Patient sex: M
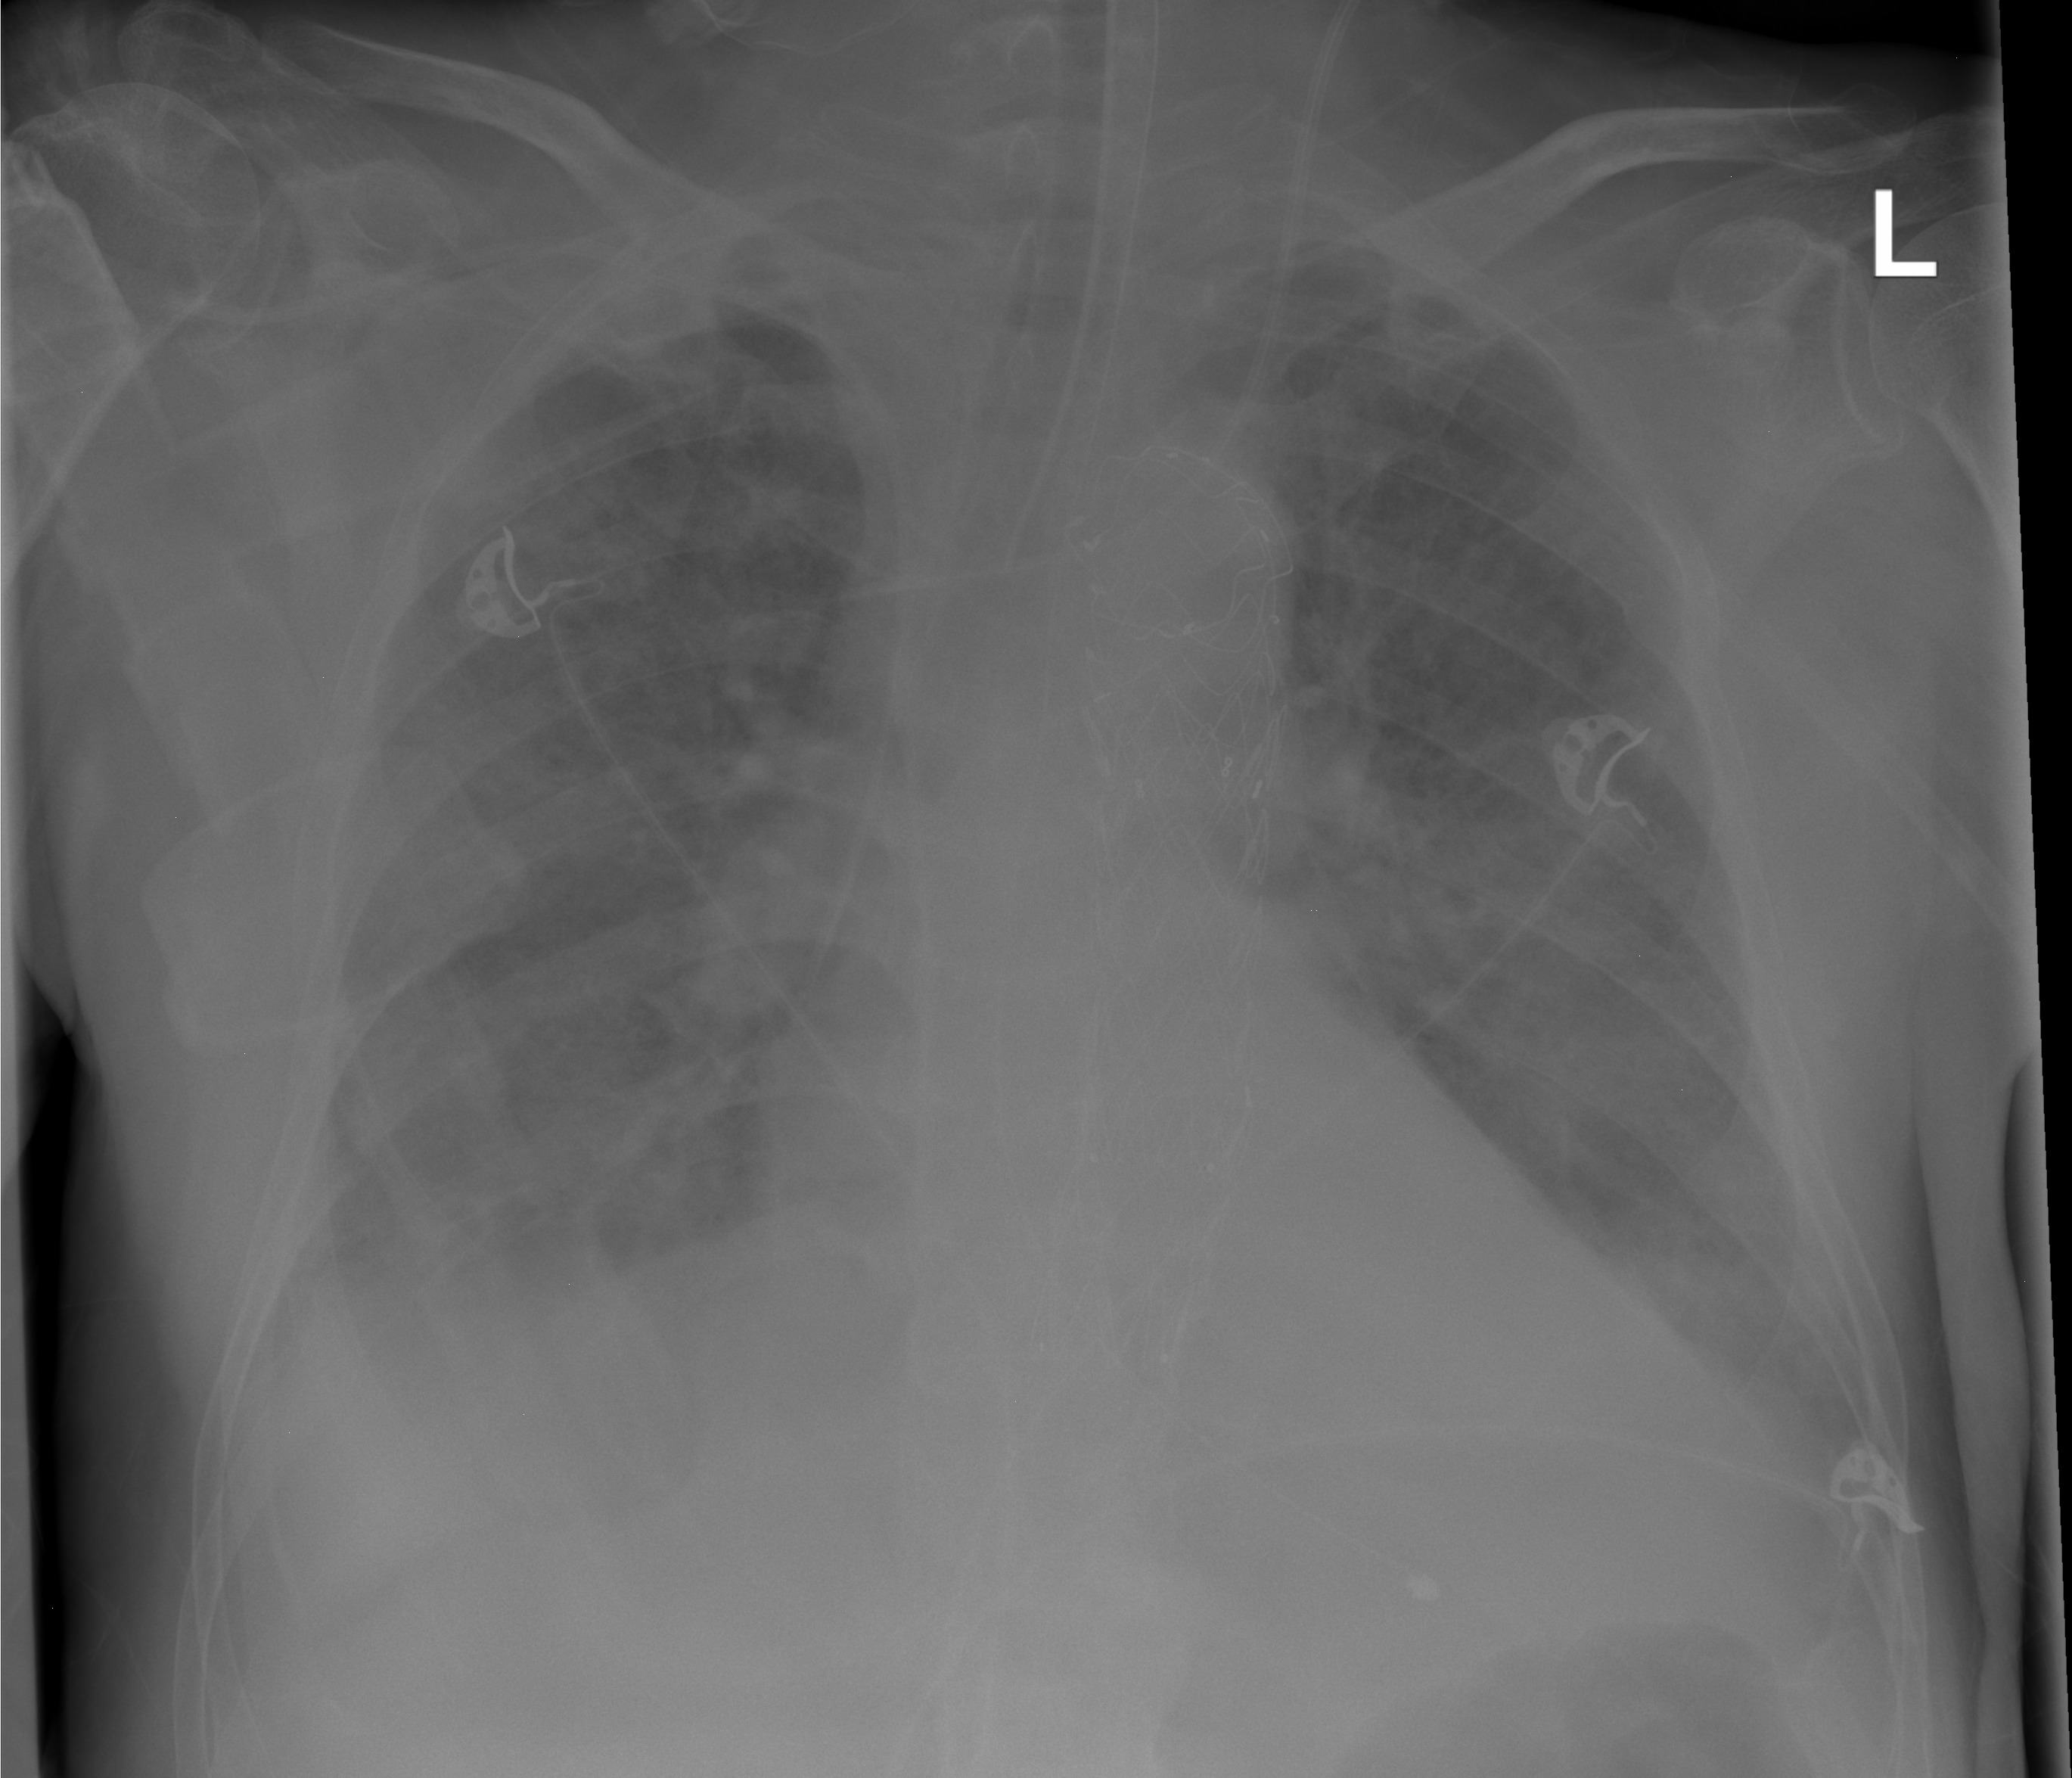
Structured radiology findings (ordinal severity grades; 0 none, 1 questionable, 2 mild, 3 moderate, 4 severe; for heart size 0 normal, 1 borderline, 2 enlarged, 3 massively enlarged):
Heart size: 0
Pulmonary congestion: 2
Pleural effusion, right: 2
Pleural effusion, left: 2
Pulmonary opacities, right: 2
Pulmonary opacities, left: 2
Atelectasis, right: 0
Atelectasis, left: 0